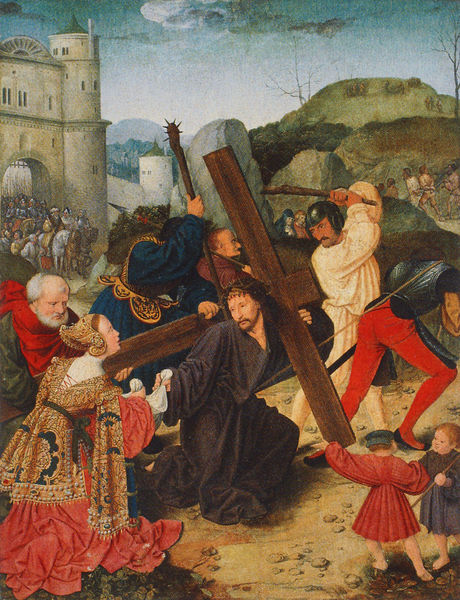
Titel: Kreuztragung Christi
Künstler: Bartholomäus Bruyn d. Ä.
Institution: München, Alte Pinakothek
Schlagwörter: berg, blau, gemälde, hand, himmel, mann, wolken, menschen, stadt, braun, fenster, frau, hut, kleid, männer, rasen, rot, tuch, menge, mütze, tragen, bild, hügel, gewand, gotik, renaissance, kinder, pferd, pferde, turm, italien, stab, schlacht, tor, burg, kreuz, religion, torbogen, abschied, waffen, aufstand, soldat, helm, reichen, altar, christus, jesus, kreuzigung, mittelalter, dornen, balu, magdalena, heiland, veronika, keule, dornenkrone, folter, passion, judas, schweisstuch, kreuzweg, urg, kreuztragung, passion christi, krezigung, hl. veronika, weiß schweißtuch